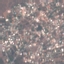
Land use / land cover class: Residential